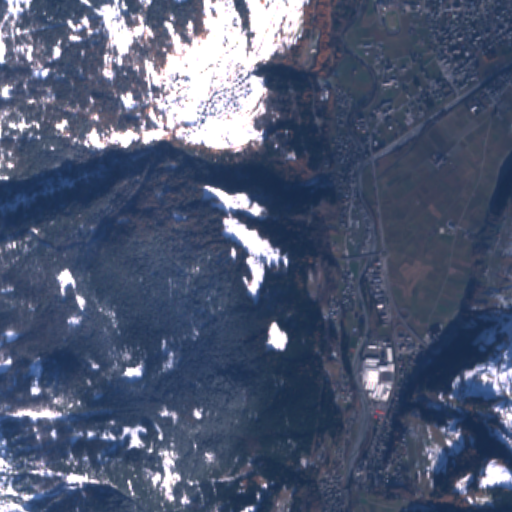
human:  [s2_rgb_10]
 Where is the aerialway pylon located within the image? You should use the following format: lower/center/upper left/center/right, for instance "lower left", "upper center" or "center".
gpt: The aerialway pylon is located in the upper left of the image.
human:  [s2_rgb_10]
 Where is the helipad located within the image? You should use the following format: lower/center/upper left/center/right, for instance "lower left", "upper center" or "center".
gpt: The helipad is located in the center right of the image.
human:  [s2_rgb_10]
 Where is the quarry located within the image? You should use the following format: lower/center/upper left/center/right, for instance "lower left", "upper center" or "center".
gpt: The quarry is located in the center right of the image.
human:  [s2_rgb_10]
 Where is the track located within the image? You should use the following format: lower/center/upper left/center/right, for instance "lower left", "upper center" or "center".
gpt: The track is located in the upper right of the image.
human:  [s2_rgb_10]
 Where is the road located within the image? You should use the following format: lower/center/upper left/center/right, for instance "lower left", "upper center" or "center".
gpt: There is no road in the image.